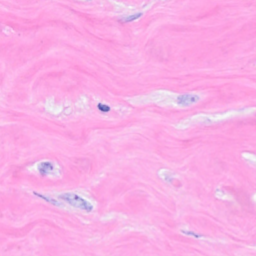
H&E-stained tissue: Breast